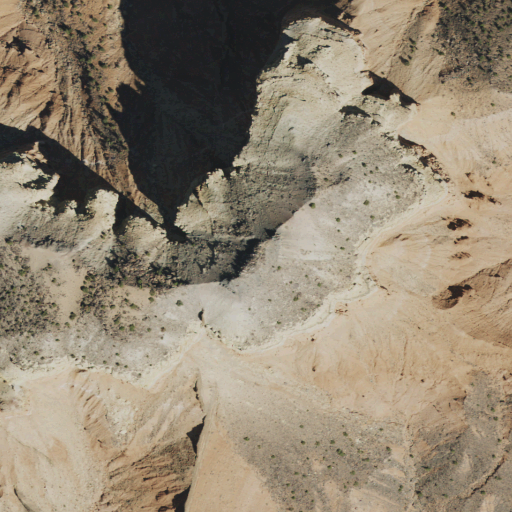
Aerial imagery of mountain in Utah named East Cedar Mountain containing shrub, barren land, grassland, and evergreen forest